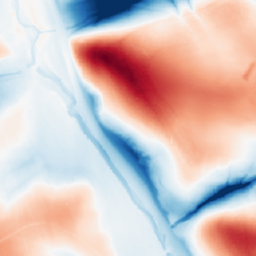
Category: classical
Decomposition family: gaussian_anisotropic
Decomposition parameters: sigma_x: 2
sigma_y: 50
Upsampling method: area
Upsampling parameters: scale: 2
Upsampling scale: 2